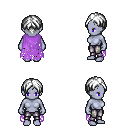
a pixel art fantasy rpg character, female body template, dark elf, purple skin, maroon tattered cape, metal pants, white parted hairstyle, four views (front, back, left, right), 2x2 character sprite sheet, small pixel art, hard edges, no anti-aliasing